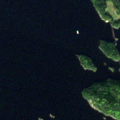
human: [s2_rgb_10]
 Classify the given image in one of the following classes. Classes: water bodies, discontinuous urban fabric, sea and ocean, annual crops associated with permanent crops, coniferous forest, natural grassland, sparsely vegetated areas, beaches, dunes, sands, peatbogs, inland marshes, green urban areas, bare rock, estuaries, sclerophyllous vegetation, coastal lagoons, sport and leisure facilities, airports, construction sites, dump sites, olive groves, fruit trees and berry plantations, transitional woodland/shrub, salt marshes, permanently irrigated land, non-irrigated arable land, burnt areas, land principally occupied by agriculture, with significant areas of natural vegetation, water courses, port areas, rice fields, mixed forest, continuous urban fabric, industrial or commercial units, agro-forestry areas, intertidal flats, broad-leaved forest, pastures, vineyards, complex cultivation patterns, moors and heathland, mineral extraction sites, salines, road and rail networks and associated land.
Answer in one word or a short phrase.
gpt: coniferous forest, water bodies